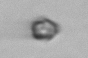
Label: Heterocapsa_rotundata